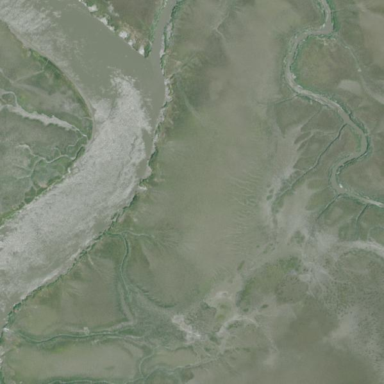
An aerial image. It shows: Wetland area influenced by tides.